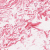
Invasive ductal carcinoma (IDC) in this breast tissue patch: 0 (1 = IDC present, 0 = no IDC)